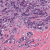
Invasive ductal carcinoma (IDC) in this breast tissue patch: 1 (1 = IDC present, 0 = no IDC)